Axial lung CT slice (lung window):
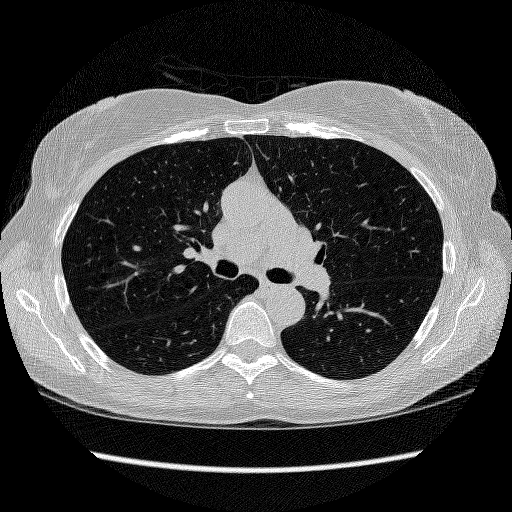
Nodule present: no